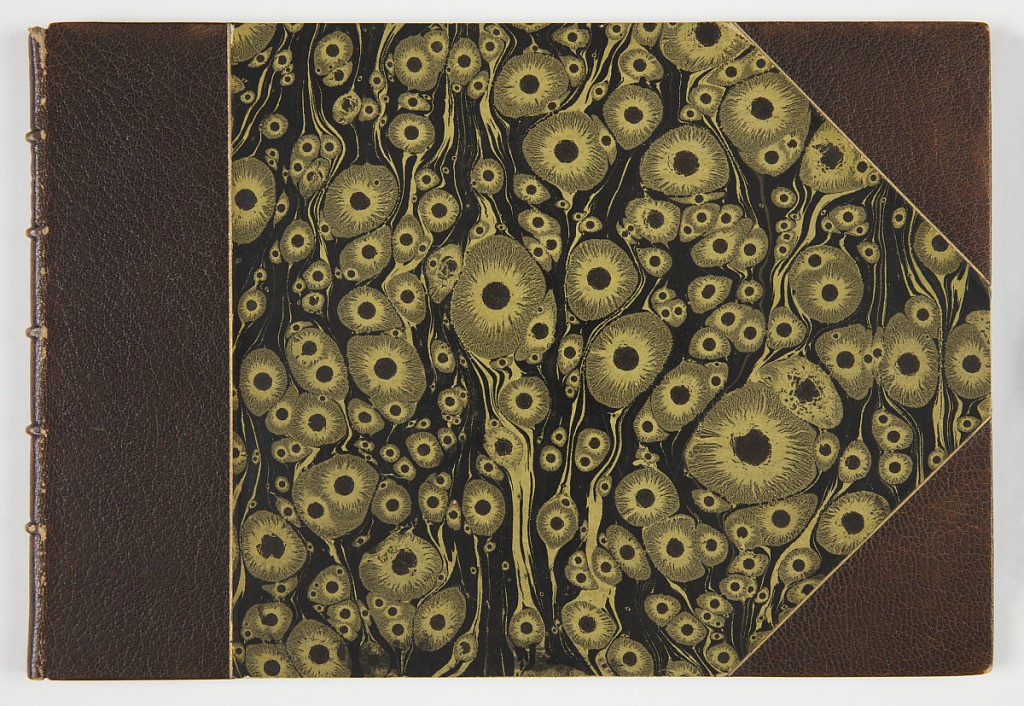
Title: NOUVEAU LIVRE DE SINGES
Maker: Christophe Huet, French, 1695 – 1759
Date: mid- 18th century
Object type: Print
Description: Bound volume of 12 prints featuring monkeys in human costume acting out various scenes.